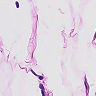
Metastatic tissue present: no